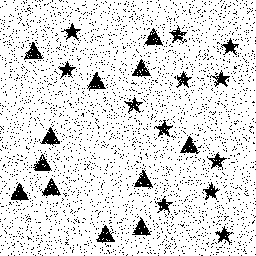
Squares: 0
Triangles: 12
Stars: 12
Total shapes: 24